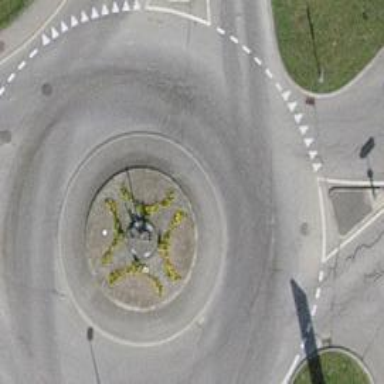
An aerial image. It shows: Roundabout on primary highway.